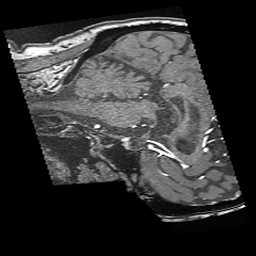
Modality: angio
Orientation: sagittal
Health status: ill
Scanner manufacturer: siemens
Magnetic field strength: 3 T
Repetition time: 0.023 s
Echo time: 0.00418 s